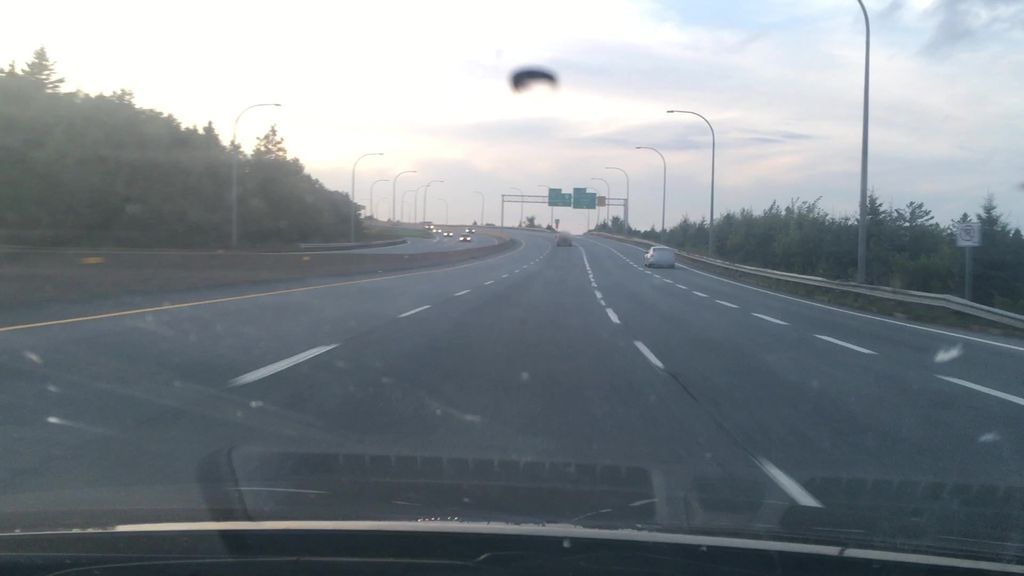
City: halifax